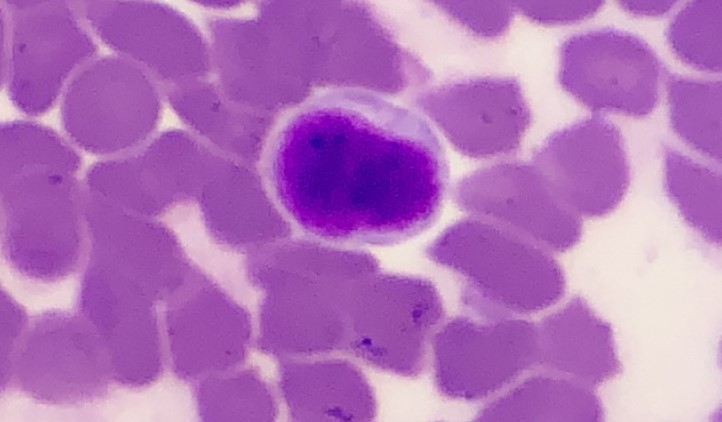
White blood cell type: Lymphocyte